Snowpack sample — Buffalo Mountain, Silverthorne, Colorado, USA (2/22/26, 2:02 PM MST)
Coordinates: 39.622, -106.113
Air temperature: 33 °F
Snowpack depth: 63 cm
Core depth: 50 cm
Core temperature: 26.6 °F
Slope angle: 11°, slope face: 116°
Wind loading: low
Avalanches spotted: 0
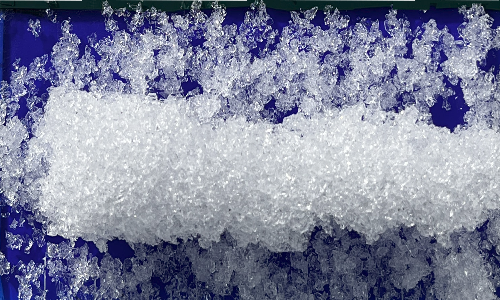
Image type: core
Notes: In a firebreak similar to site 1, minimal wind loading with no spotted avalanches (not many faces in view though)